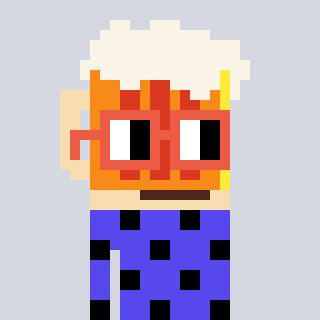
a pixel art character with square orange glasses, a beer-shaped head and a computerblue-colored body on a cool background